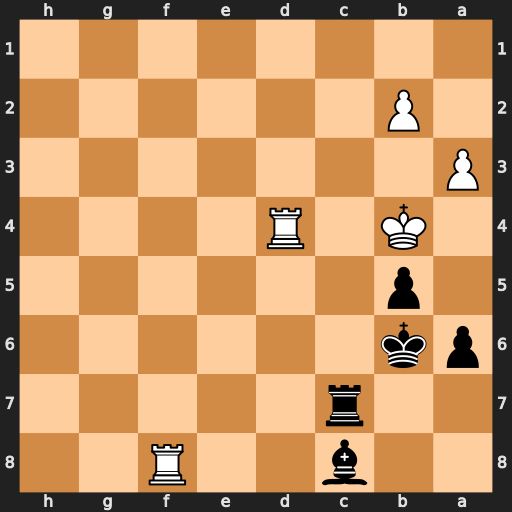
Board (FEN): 2b2R2/2r5/pk6/1p6/1K1R4/P7/1P6/8
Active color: b
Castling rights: -
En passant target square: -
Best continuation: a5+ Kb3 Be6+